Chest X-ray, AP view. Patient: 34 years old, sex M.
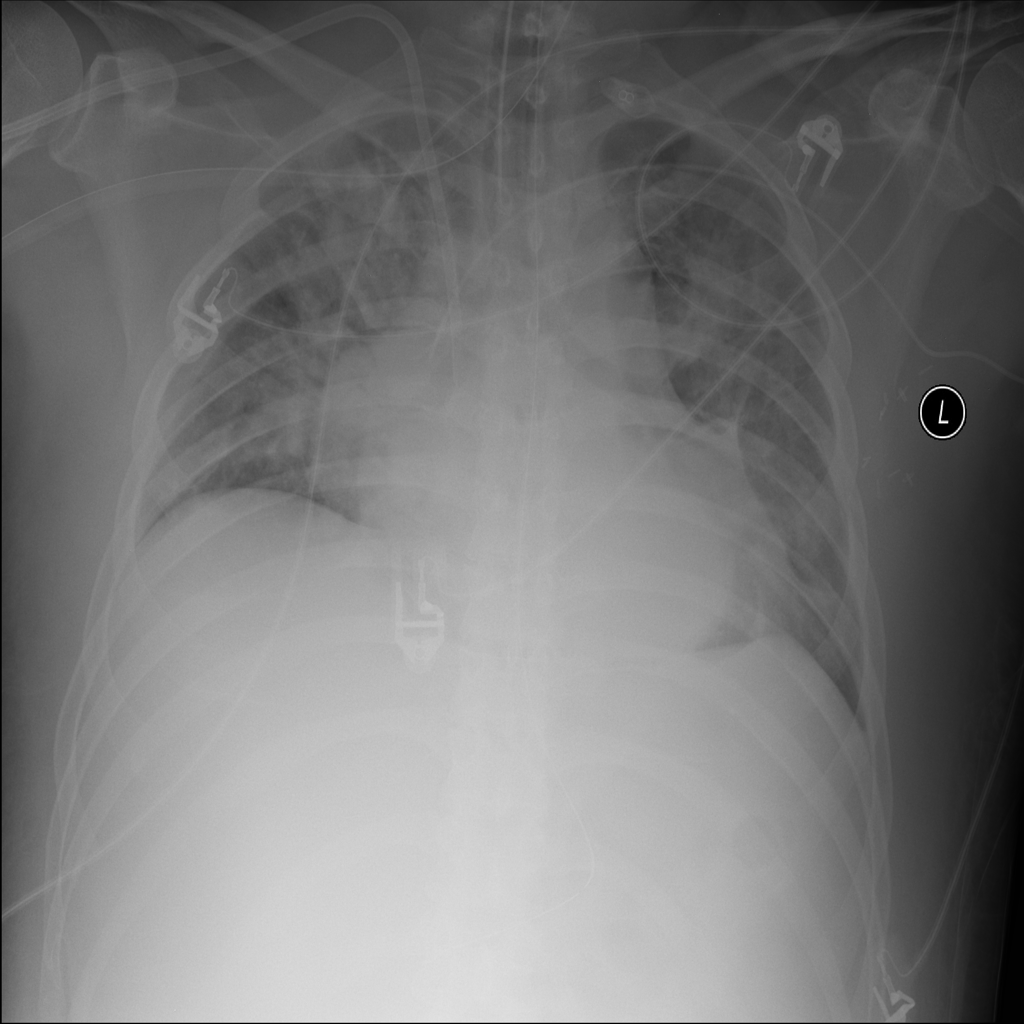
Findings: Edema